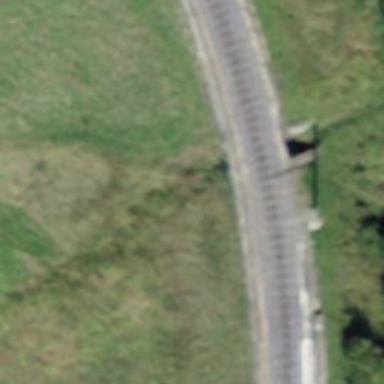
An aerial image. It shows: Retaining wall.